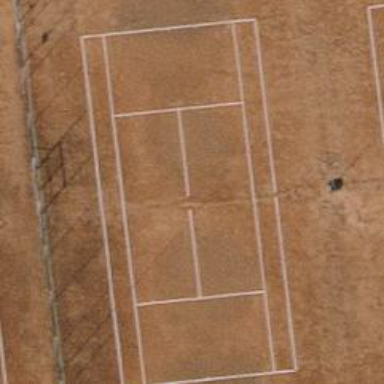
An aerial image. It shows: Clay tennis court pitch.